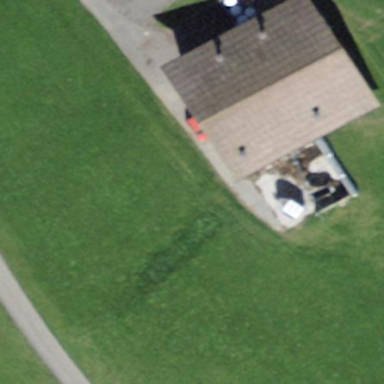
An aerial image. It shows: Barn.